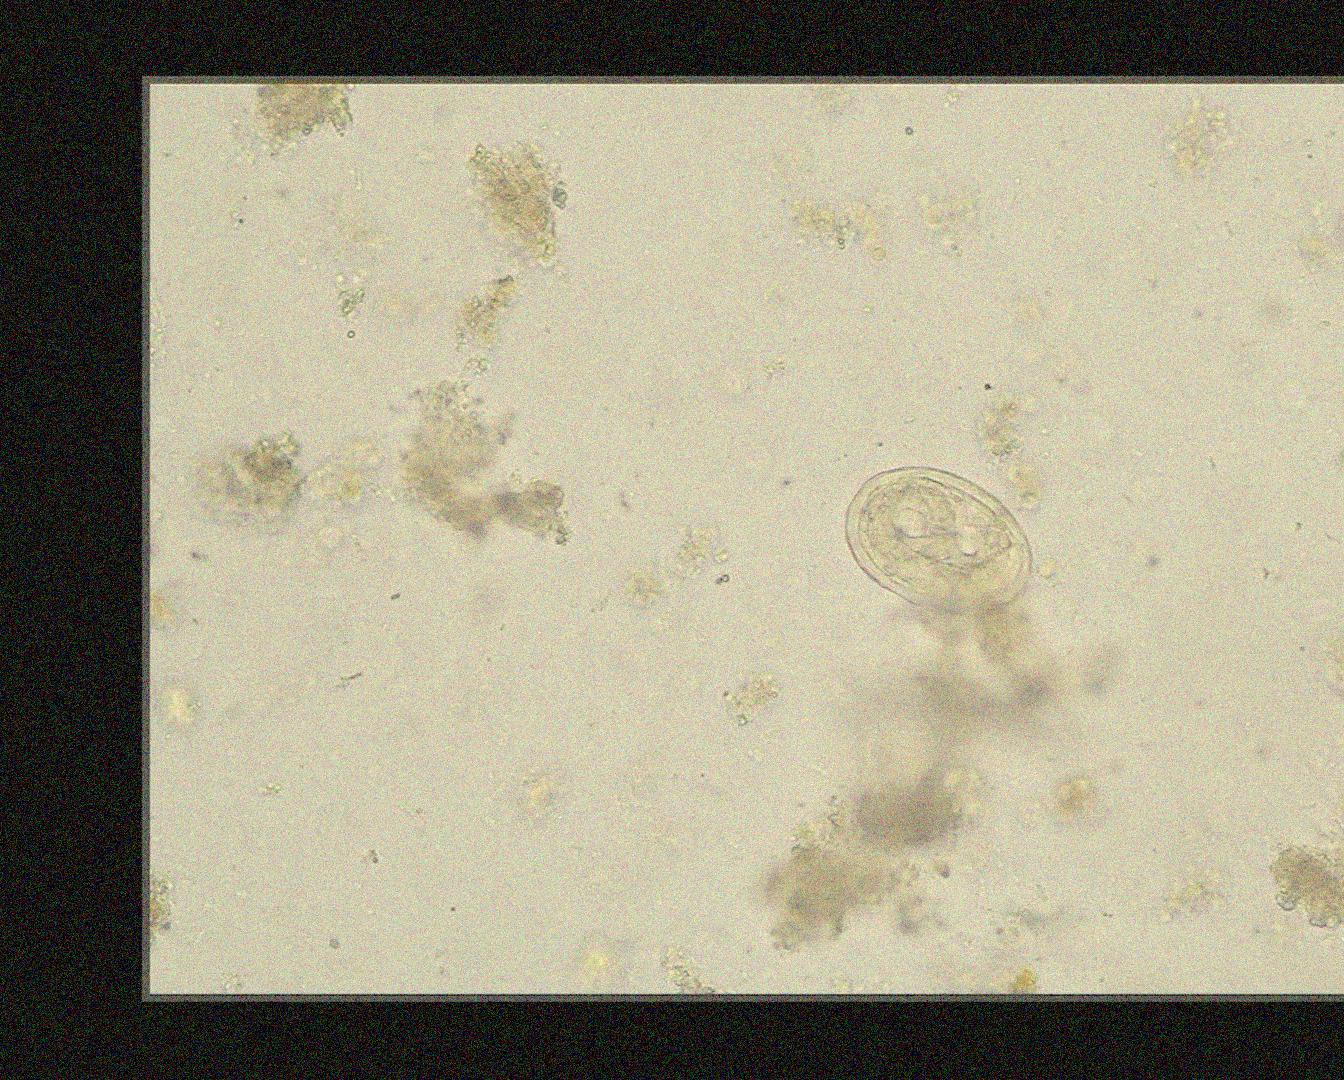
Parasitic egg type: Ascaris lumbricoides